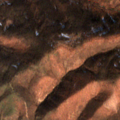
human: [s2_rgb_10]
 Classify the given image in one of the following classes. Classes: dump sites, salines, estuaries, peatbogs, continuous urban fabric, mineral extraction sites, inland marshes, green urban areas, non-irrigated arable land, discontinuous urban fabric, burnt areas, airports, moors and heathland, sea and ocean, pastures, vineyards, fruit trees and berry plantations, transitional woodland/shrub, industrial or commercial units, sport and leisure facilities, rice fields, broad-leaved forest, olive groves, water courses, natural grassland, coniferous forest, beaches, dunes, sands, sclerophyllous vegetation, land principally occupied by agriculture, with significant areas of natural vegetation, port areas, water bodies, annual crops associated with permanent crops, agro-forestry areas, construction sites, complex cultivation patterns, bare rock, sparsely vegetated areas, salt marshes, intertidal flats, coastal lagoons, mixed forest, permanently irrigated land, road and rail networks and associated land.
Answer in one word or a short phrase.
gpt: land principally occupied by agriculture, with significant areas of natural vegetation, broad-leaved forest